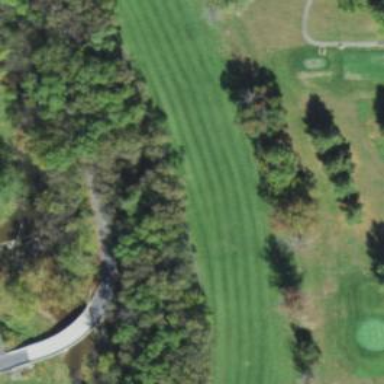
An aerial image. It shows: Golf hole.